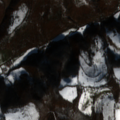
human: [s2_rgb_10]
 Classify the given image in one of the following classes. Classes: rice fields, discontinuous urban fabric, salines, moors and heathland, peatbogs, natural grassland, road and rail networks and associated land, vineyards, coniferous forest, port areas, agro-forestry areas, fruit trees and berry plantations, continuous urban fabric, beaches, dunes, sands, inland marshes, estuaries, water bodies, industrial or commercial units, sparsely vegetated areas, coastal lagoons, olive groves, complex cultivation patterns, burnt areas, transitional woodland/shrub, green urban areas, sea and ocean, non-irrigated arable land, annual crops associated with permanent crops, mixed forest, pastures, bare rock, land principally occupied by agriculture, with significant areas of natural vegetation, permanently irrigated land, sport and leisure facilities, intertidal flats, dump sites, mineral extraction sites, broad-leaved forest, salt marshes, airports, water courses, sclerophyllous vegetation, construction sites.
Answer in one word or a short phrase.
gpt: land principally occupied by agriculture, with significant areas of natural vegetation, broad-leaved forest, transitional woodland/shrub